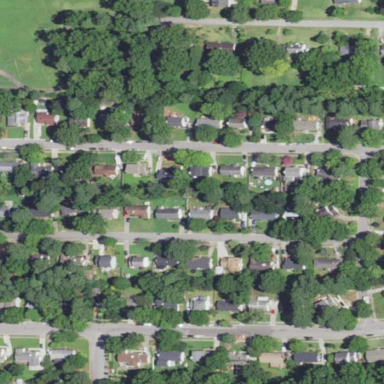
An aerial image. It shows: Residential neighbourhood.